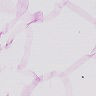
Metastatic tissue present: no